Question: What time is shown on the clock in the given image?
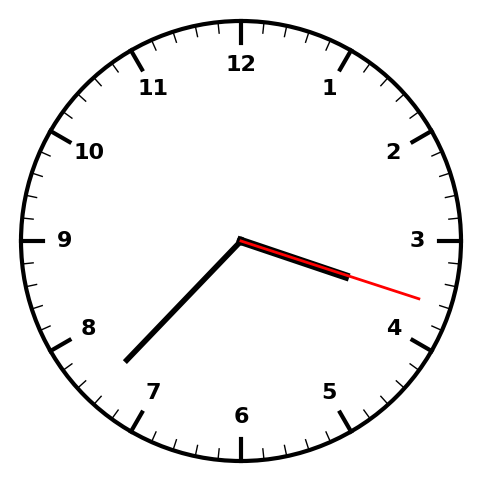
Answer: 03:37:18